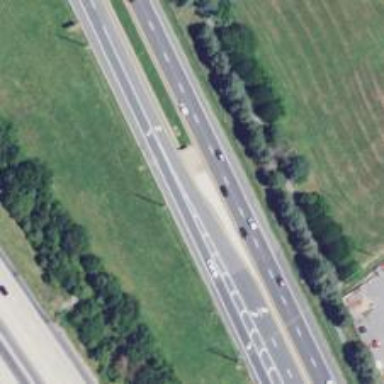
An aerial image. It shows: Trunk highway.